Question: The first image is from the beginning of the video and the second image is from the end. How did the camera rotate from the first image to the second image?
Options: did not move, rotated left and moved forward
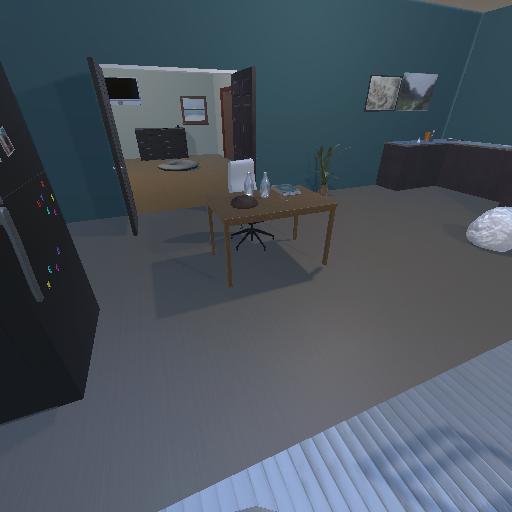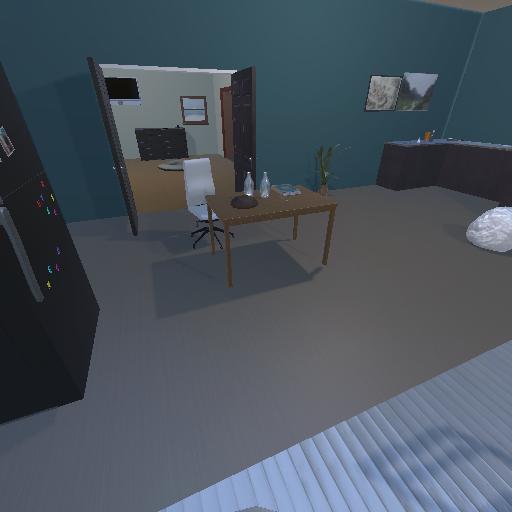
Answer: did not move